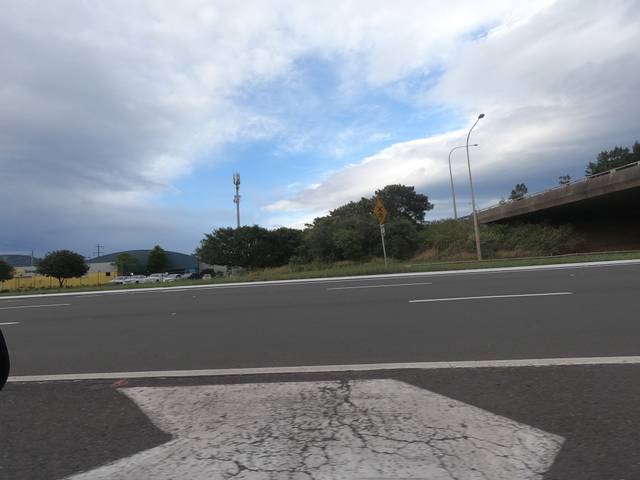
Region: Australia
Coordinates: -34.454, 150.857